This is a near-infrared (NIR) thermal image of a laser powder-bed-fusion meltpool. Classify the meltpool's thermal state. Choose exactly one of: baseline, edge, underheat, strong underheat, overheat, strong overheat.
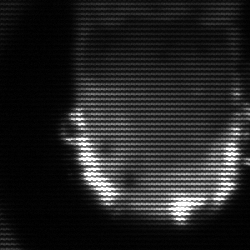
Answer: strong underheat